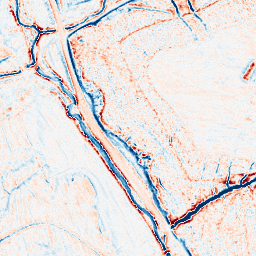
Category: edge_preserving
Decomposition family: anisotropic_diffusion
Decomposition parameters: iterations: 10
kappa: 10
gamma: 0.2
Upsampling method: bspline
Upsampling parameters: scale: 2
Upsampling scale: 2